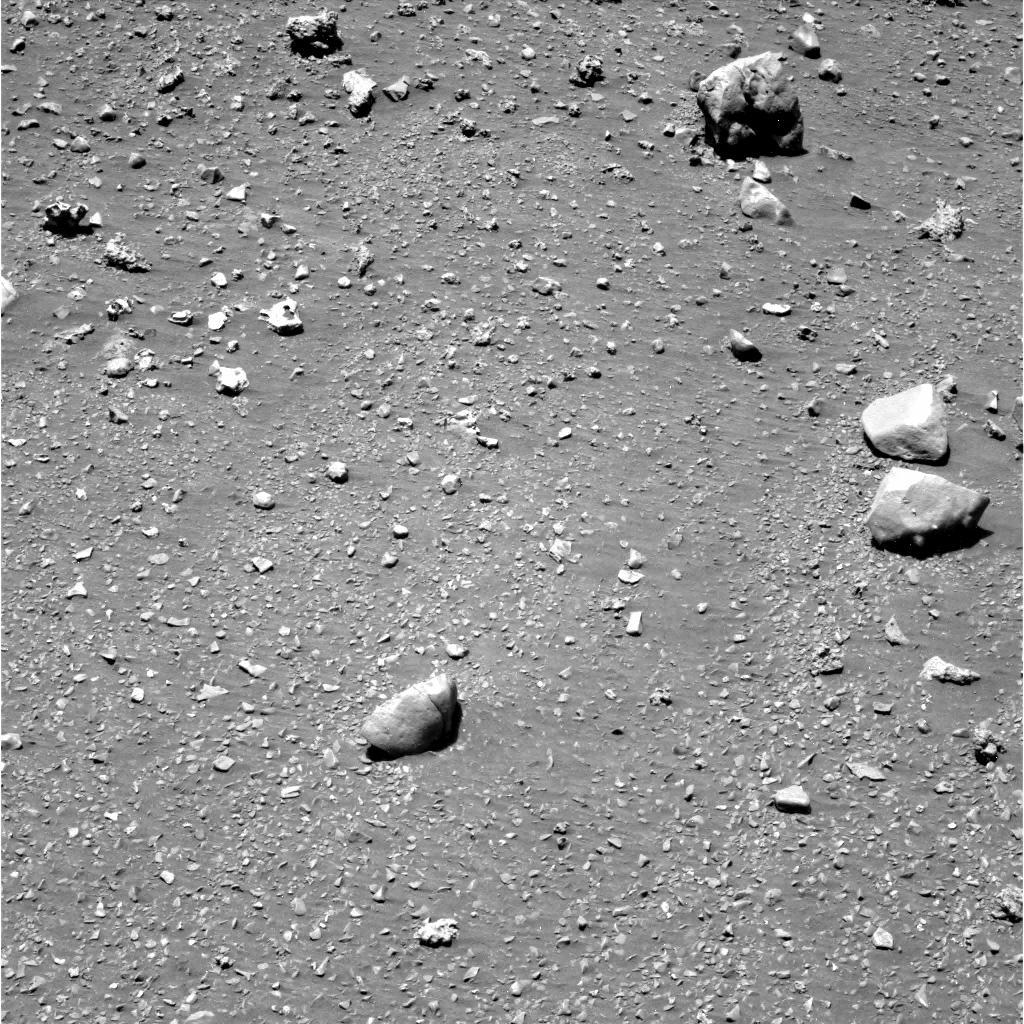
Terrain classes present: Gravel / Sand / Soil, Rock, Shadow